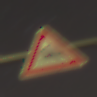
Verkehrszeichen: WildwechselRechts
Umgebung: Outdoor, Suburban
Tageszeit: Night
Wetter: Clear
Licht: Artificial
Jahreszeit: NotSpecified
Kontrast: MediumContrast